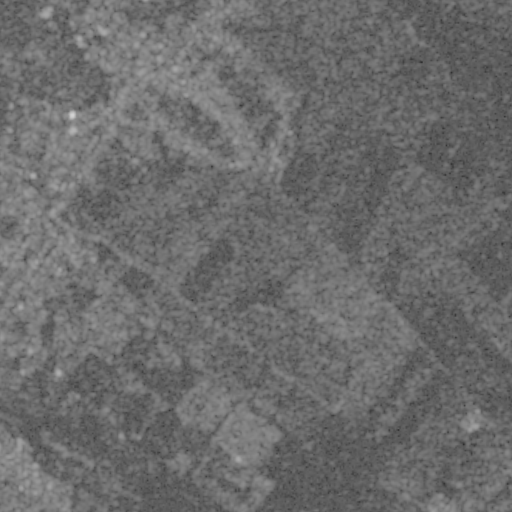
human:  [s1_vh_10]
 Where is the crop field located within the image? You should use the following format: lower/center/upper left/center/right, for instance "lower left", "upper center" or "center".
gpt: The crop field is located in the upper left of the image.
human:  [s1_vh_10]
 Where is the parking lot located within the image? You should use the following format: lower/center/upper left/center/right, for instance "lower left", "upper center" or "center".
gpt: The parking lot is located in the center left of the image.
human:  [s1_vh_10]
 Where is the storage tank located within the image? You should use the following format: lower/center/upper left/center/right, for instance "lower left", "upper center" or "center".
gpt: The storage tank is located in the upper left of the image.
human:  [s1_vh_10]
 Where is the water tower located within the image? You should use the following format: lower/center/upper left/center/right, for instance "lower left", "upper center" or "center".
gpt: The water tower is located in the upper left of the image.
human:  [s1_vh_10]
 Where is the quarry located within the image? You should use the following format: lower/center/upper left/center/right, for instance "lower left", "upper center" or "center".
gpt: There is no quarry in the image.

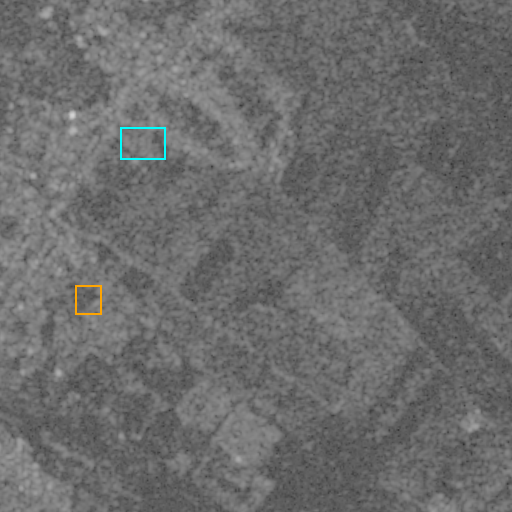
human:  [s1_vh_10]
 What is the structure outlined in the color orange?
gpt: The structure outlined in orange is a crop field.
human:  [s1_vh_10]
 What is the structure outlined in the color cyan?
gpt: The structure outlined in cyan is a park.
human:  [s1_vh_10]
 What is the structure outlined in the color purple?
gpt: There is no purple outline.